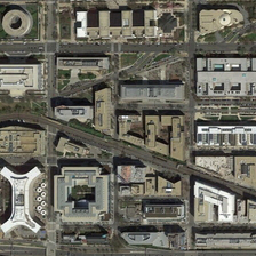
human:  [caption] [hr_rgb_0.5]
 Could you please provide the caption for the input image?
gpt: Many roads pass through the business district.

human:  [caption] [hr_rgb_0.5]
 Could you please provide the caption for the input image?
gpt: Many roads run through the business district.

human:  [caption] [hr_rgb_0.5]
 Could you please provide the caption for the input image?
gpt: the distance between buildings is very narrow .

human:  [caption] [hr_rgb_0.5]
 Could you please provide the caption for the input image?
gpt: Many streets pass through a business district.

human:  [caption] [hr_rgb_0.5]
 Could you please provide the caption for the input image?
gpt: Many streets pass through the business district.